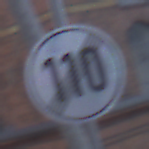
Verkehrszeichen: EndeGeschwindigkeit110
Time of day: SunriseSunset
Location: Outdoor (Urban)
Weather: Clear
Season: NotSpecified
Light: Natural